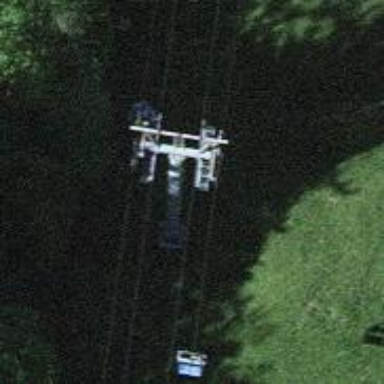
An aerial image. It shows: Pylon used for aerialway.